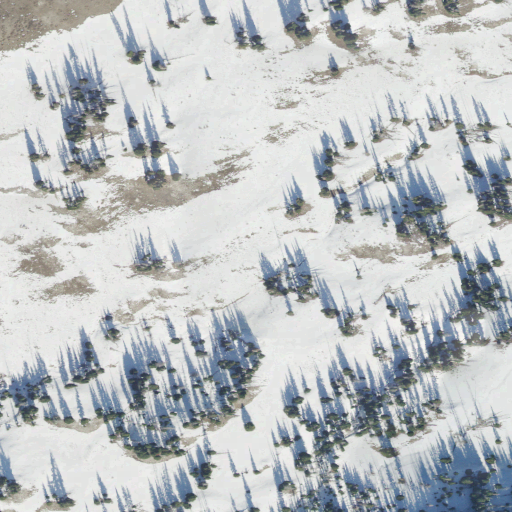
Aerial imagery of plain(s) in Utah named Peavine Flat containing shrub and evergreen forest